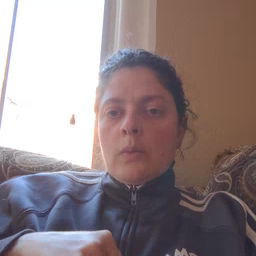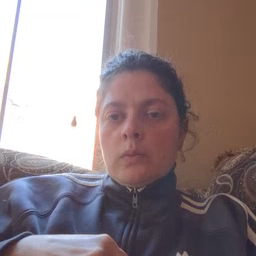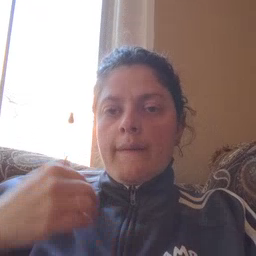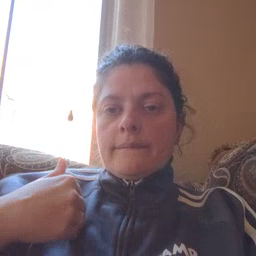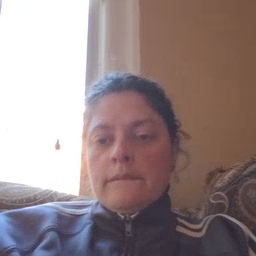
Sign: have